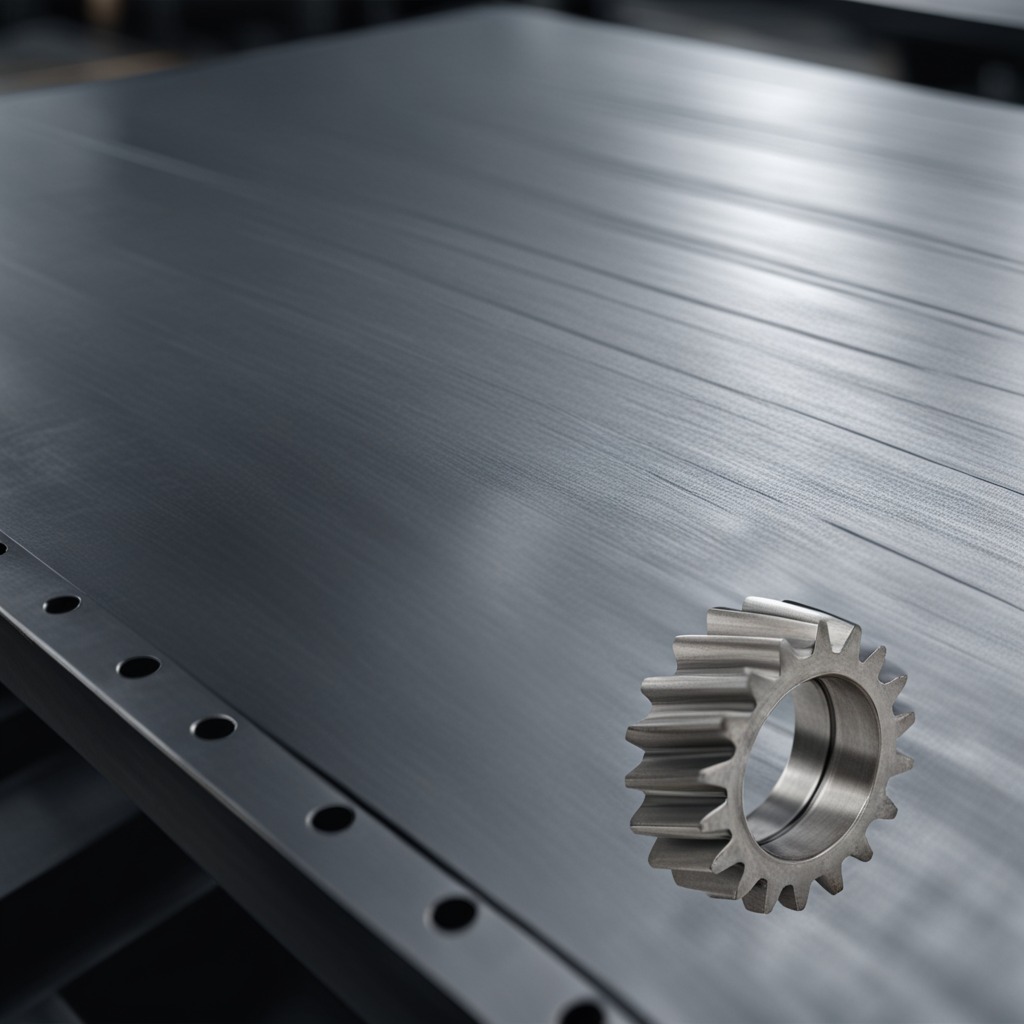
A steel gear with teeth is lying on the cold steel table in a mining workshop.